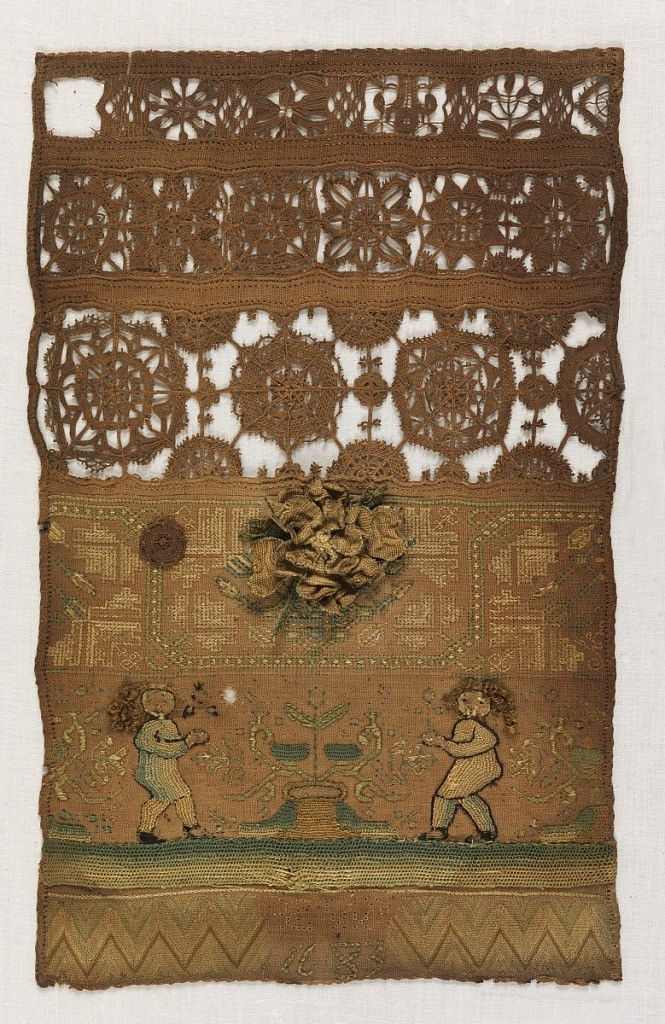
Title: Sampler
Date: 1683
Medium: silk embroidery on linen foundation Technique: counted and uncounted stitches; stem, satin, long-armed cross, eye, back, chain, cross and looping stitches on plain weave foundation
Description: Three bands of reticella, a band of embroidered flowers in a curving vine, a band with two figures and a plant, and a band of geometric pattern interrupted by the inscription "E. W. 1683."
At the center is a three-dimensional rose made by looping stitches over a wire outline. The clothes on the figures and the ground at the bottom were worked independently in a looping technique and were applied to the foundation.